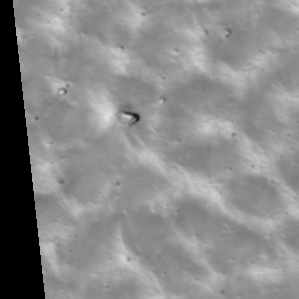
Label: non_frost